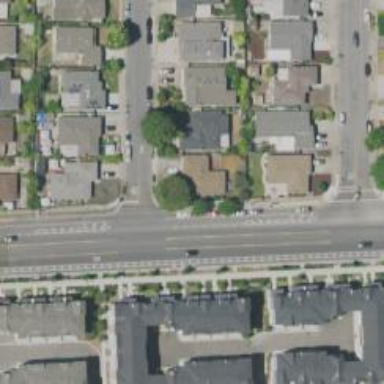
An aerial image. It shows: Secondary road surrounded by residential properties.